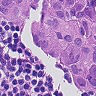
Metastatic tissue present: yes